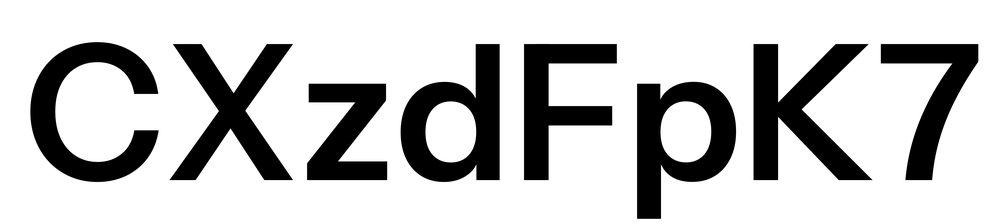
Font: InstrumentSans_SemiBold